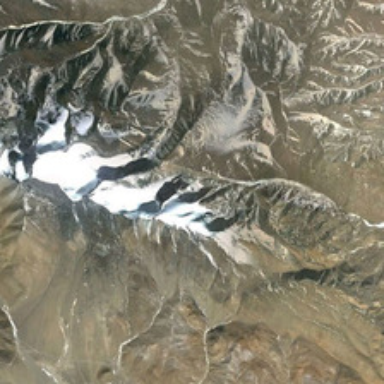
It is a piece of mountain with snow partly .